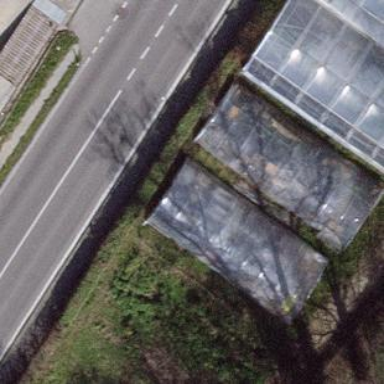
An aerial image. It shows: Greenhouse.